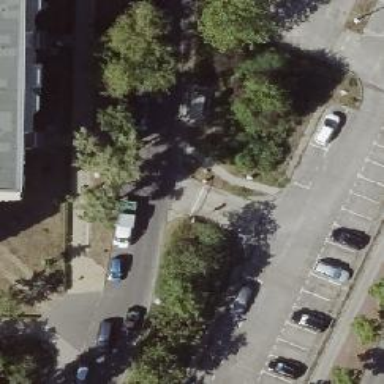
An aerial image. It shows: Concrete parking aisle as service road.